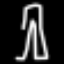
Label: pants